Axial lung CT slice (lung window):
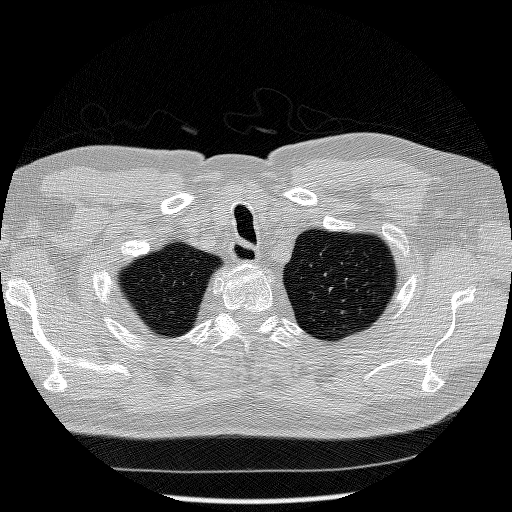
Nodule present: no